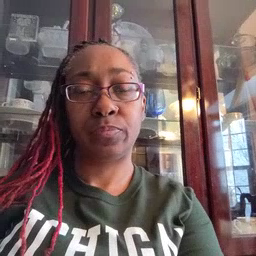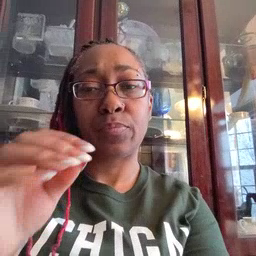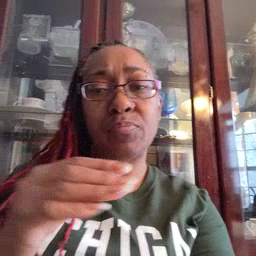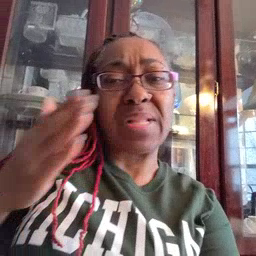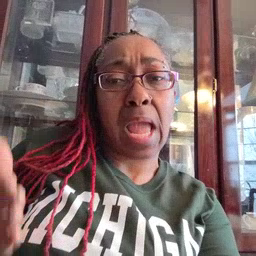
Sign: beside